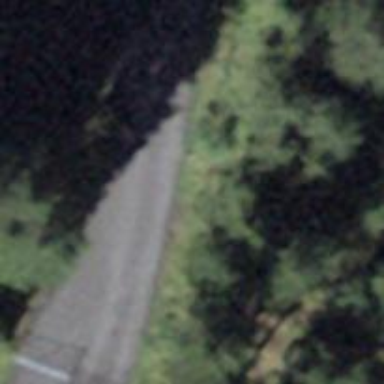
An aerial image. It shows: Unclassified road.